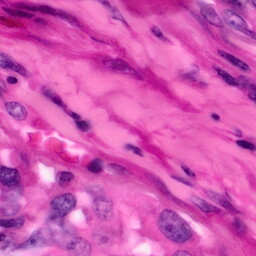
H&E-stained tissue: Pancreatic